Field crop: tomato
Growth stage: 1
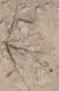
Species: cyperus